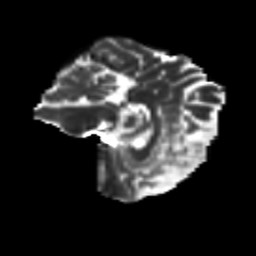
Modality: T2w
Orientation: sagittal
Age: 39
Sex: female
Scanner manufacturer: siemens
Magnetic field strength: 3 T
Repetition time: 8.6 s
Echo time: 0.095 s